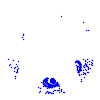
Particle: pion